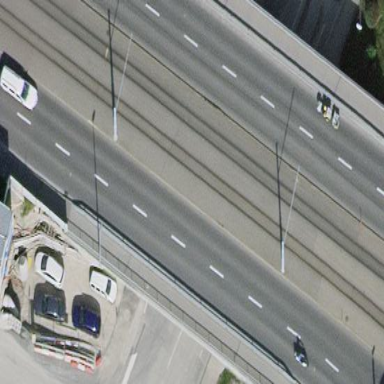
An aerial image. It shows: Bridge with beam structure.